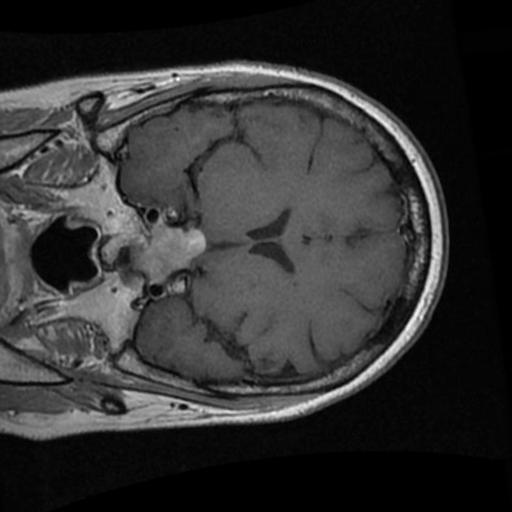
Label: brain_tumor